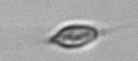
Label: Chrysochromulina